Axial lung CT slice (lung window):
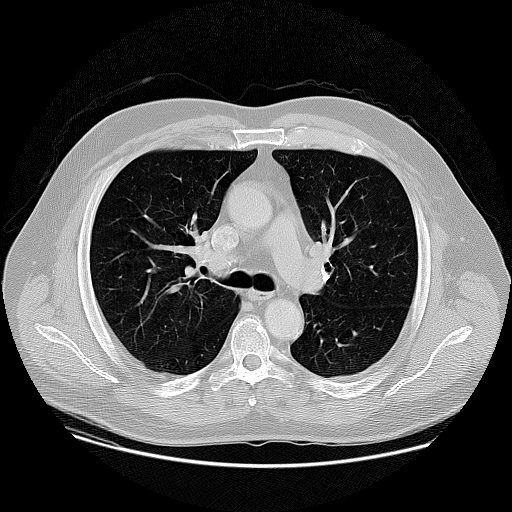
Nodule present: no